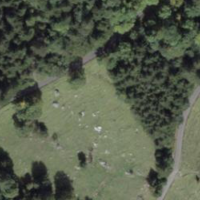
EUNIS habitat code: 23
Species observed at this site:
Cephalanthera longifolia